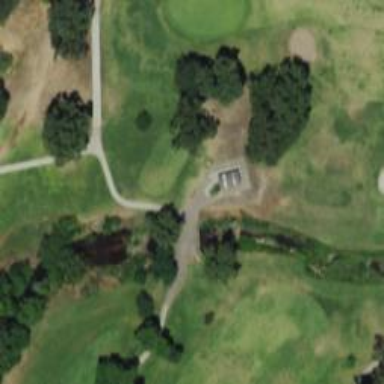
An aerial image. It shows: Golf tee.